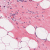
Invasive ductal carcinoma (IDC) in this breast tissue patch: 0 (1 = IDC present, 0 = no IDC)